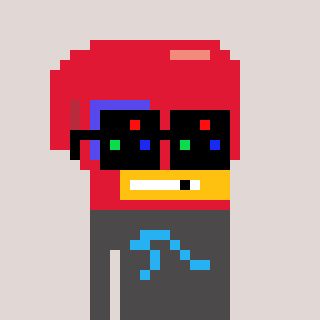
a pixel art character with square black sunglasses, a boxing glove-shaped head and a grayscale-colored body on a warm background